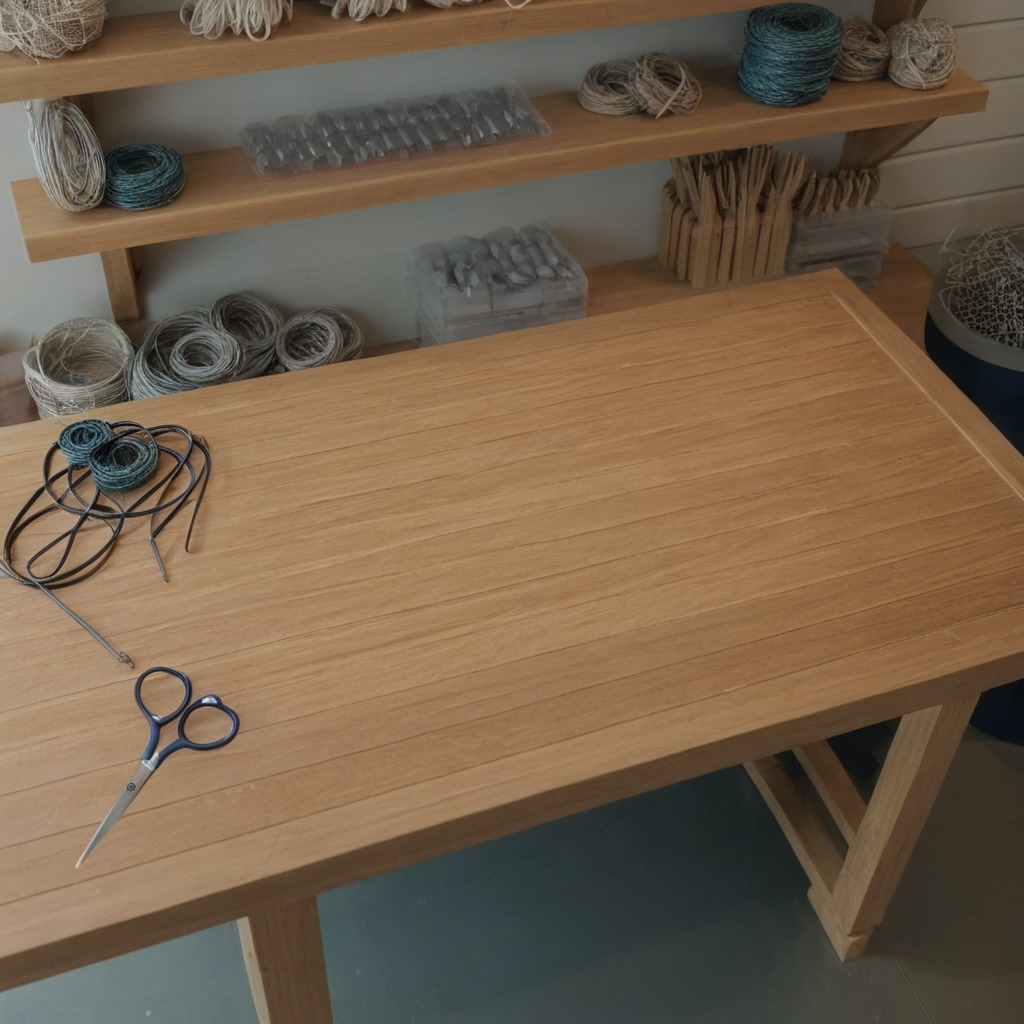
A scissor lies on the workbench inside a coastal fishing gear workshop.